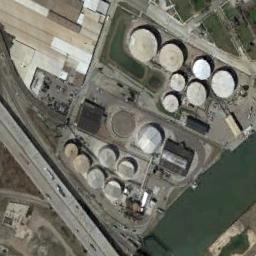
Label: storage_tank